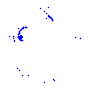
Particle: kaon